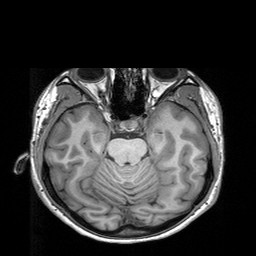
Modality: T1w
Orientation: coronal